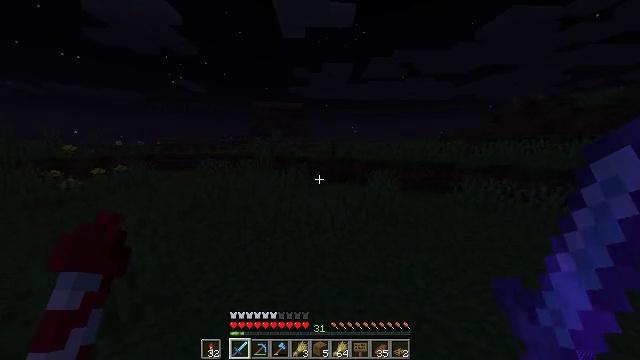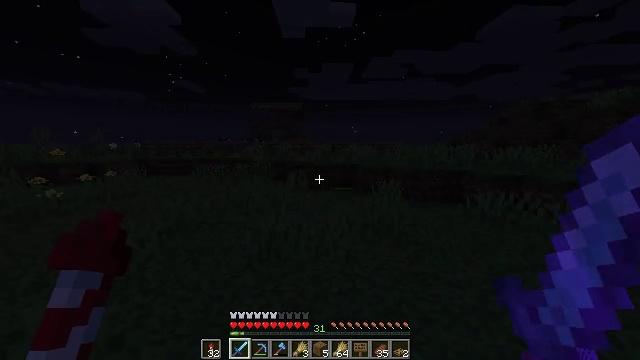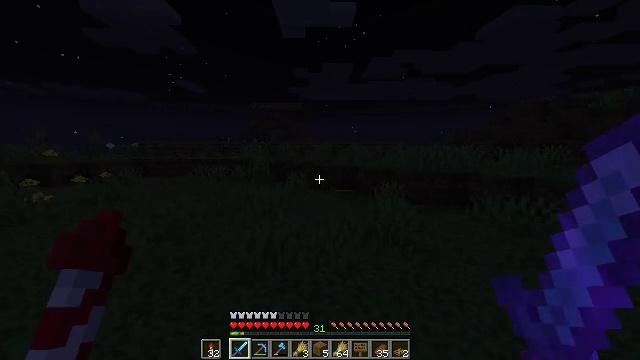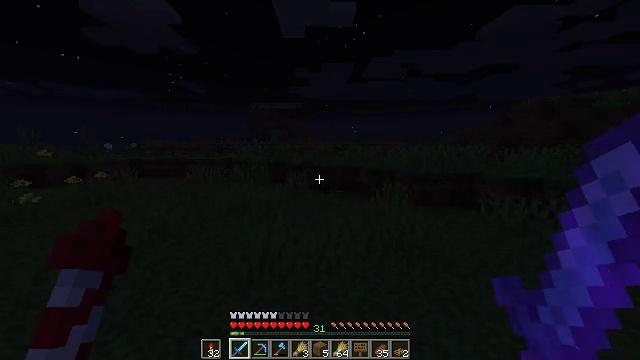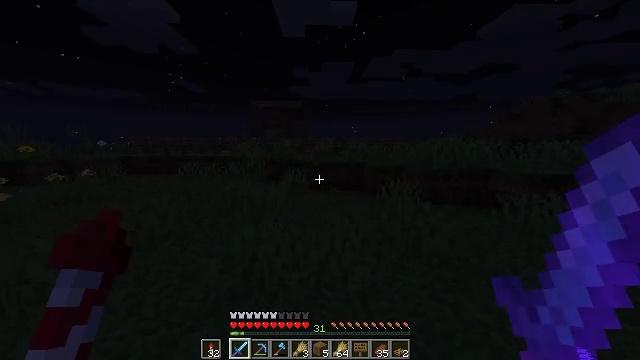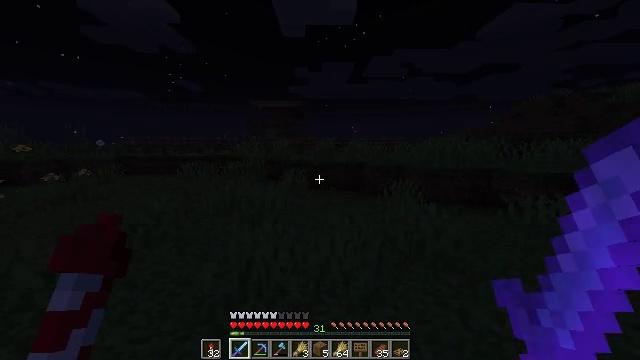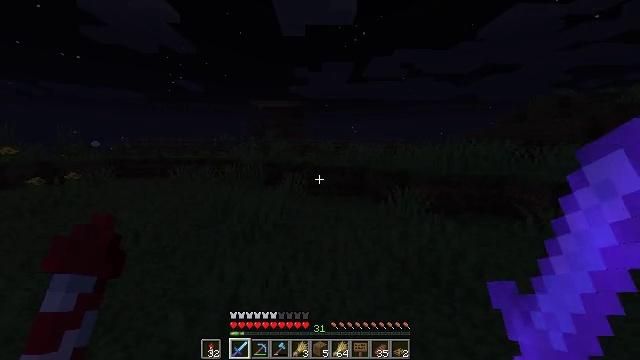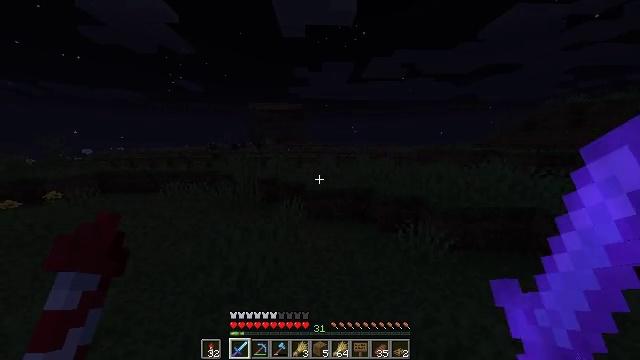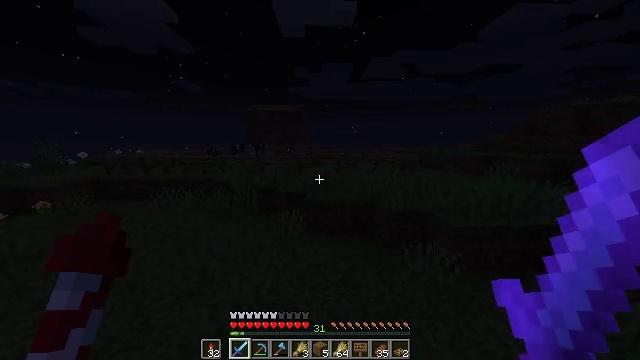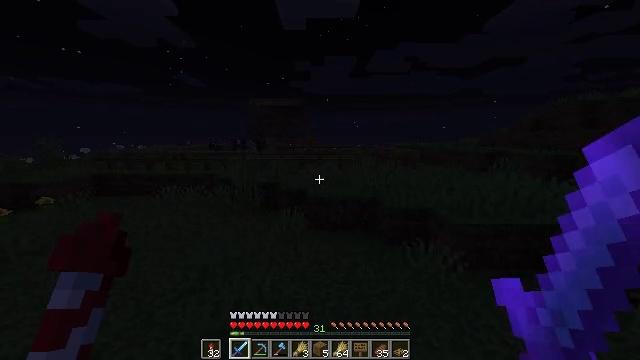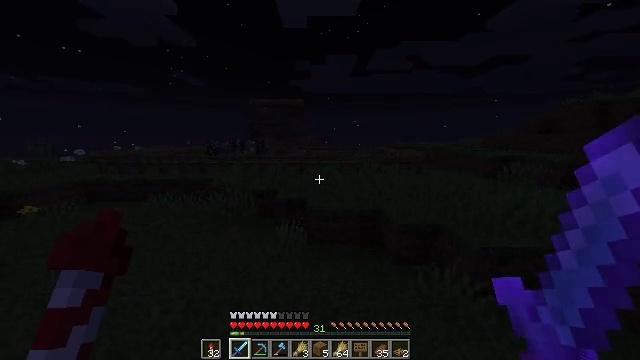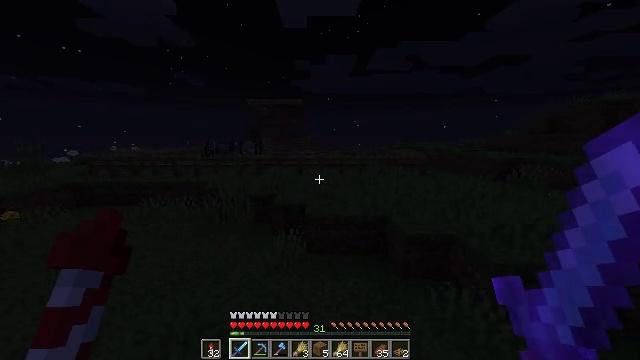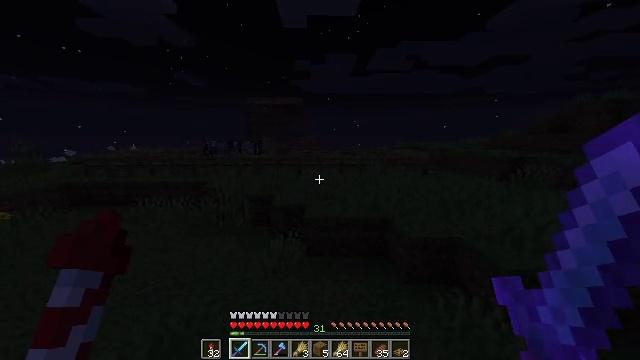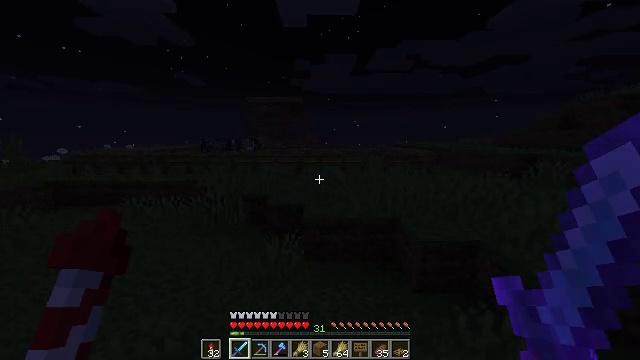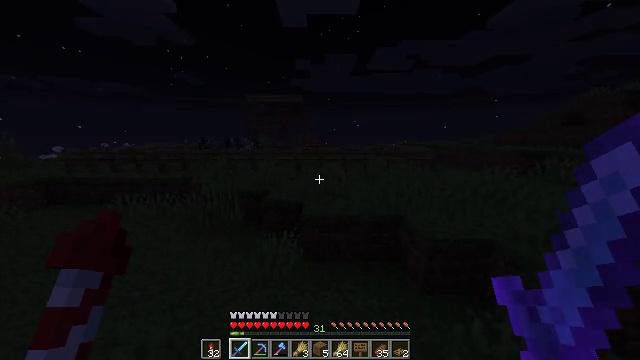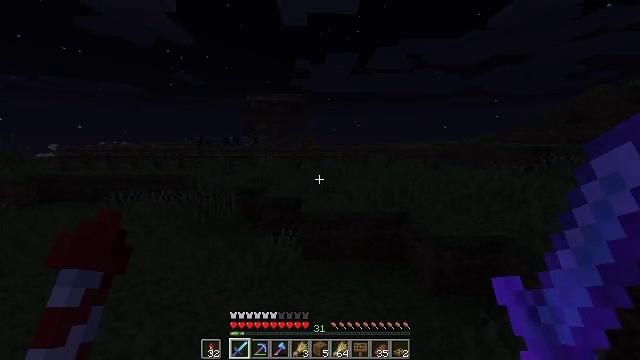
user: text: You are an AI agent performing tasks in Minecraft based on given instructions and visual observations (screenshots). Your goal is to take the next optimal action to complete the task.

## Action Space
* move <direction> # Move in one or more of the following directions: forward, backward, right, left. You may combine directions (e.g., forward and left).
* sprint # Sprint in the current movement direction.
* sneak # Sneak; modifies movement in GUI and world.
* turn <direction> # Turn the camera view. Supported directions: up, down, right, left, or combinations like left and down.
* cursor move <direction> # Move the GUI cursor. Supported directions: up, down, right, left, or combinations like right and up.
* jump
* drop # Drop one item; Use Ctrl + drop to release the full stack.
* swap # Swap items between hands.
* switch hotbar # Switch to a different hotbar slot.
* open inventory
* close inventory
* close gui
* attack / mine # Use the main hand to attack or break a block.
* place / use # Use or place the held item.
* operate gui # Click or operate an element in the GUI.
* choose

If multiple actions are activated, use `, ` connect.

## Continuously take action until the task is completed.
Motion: motion action
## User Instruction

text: Pick up the red bed for relocation.
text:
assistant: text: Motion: move forward, sprint, jump
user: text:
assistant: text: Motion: move forward, sprint
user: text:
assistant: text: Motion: move forward, sprint
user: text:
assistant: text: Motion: move forward, sprint
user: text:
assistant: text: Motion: move forward, sprint
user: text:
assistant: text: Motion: move forward, sprint, jump
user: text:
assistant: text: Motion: move forward, sprint, jump
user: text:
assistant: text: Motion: move forward, sprint, jump
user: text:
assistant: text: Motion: move forward, sprint, turn down, jump
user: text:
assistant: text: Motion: move forward, sprint, jump
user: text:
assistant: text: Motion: move forward, sprint
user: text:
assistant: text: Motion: move forward, sprint
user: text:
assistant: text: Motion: move forward, sprint
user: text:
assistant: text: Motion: move forward, sprint
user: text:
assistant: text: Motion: move forward, sprint
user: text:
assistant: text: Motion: move forward, sprint
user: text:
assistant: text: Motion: move forward, sprint
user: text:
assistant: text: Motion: move forward, sprint
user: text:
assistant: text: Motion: move forward, sprint
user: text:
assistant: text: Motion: move forward, sprint
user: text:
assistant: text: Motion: move forward, sprint
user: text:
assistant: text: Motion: move forward, sprint, jump
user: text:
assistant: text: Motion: move forward, sprint, jump
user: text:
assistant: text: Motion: move forward, sprint, jump
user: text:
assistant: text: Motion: move forward, sprint, jump
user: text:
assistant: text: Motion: move forward, sprint, jump
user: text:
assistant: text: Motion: move forward, sprint, jump
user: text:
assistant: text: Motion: move forward, sprint
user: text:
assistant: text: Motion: move forward, sprint, turn left
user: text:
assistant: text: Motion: move forward, sprint, turn left